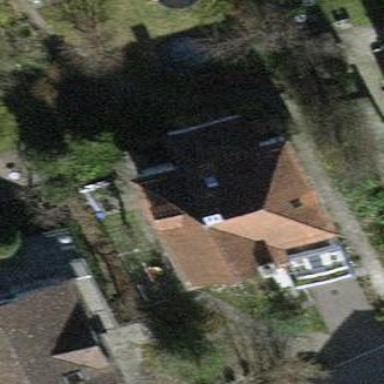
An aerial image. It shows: Detached building.